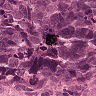
Metastatic tissue present: yes